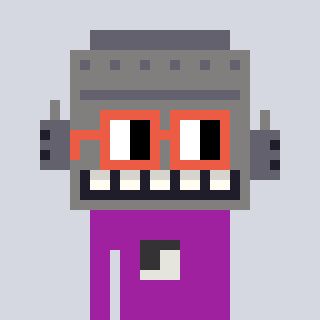
a pixel art character with square orange glasses, a robot-shaped head and a magenta-colored body on a cool background